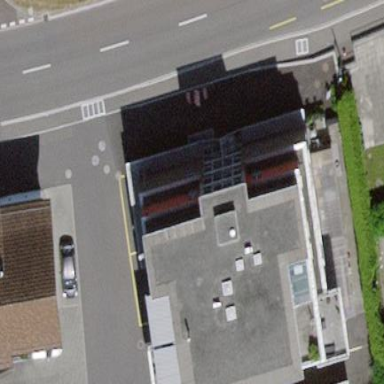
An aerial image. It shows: Hotel building.